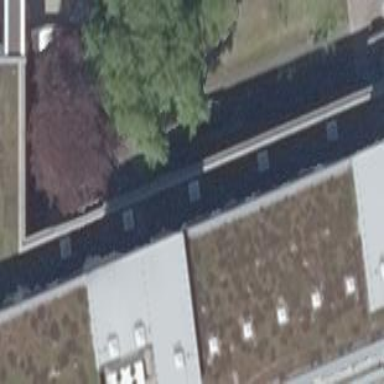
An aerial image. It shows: Building with flat roof.